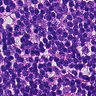
Metastatic tissue present: yes